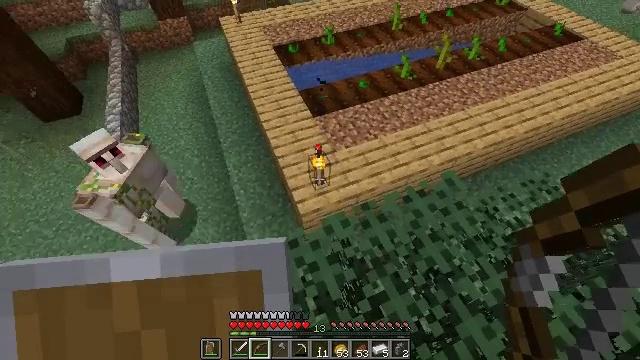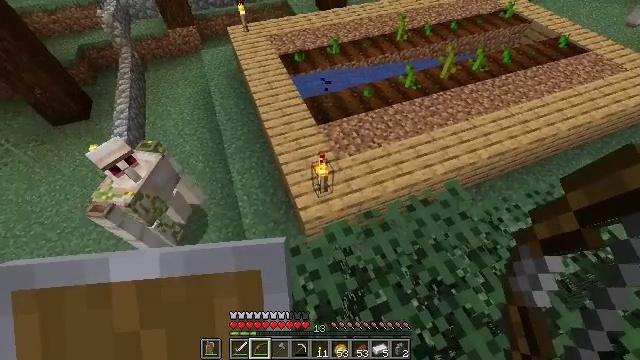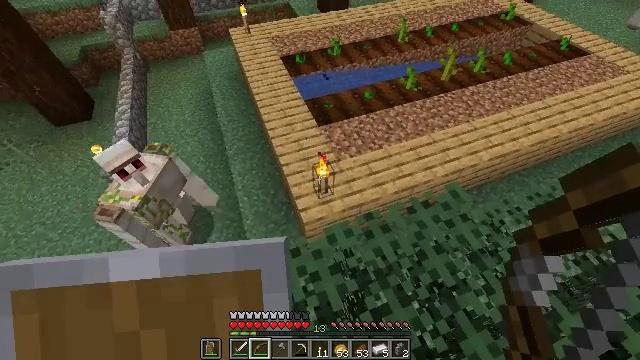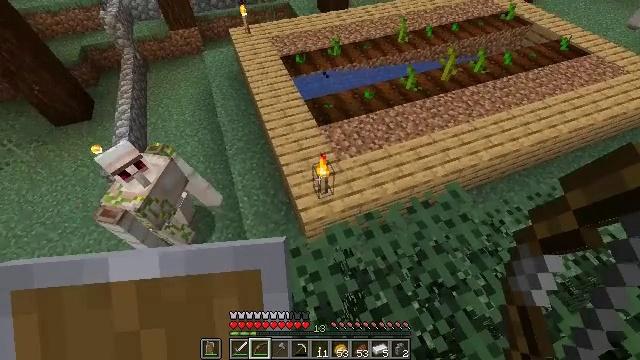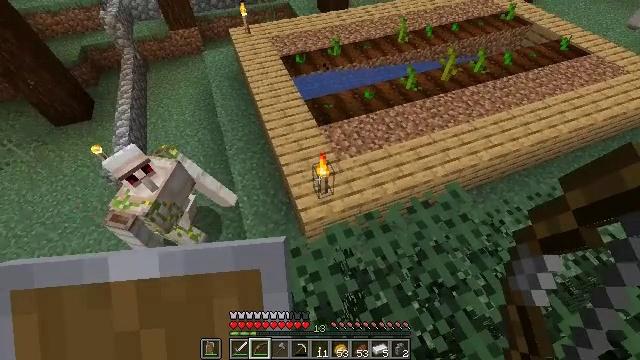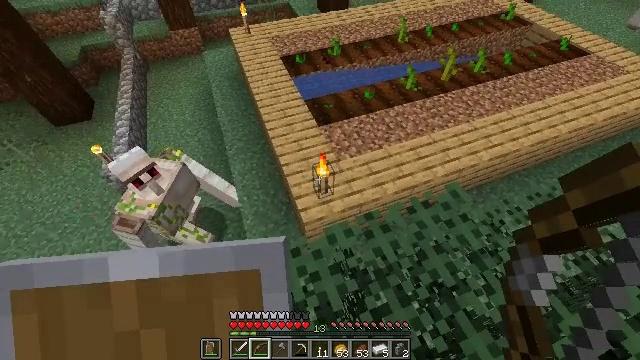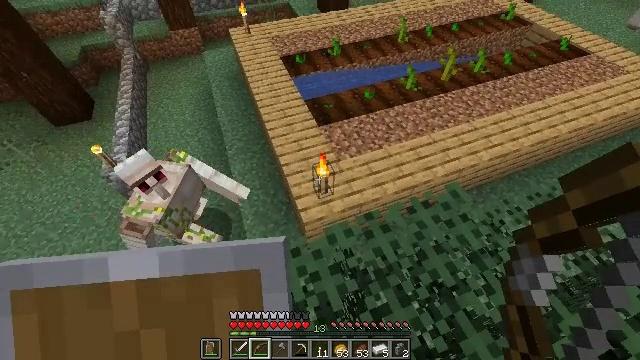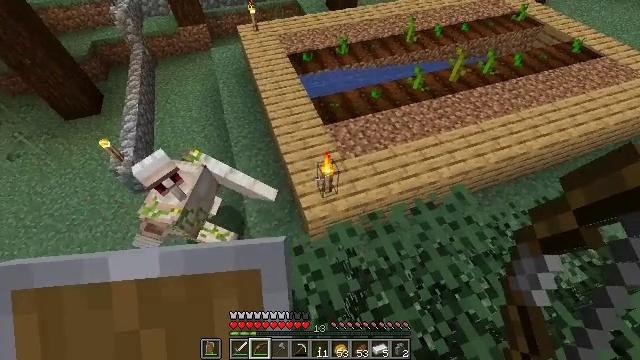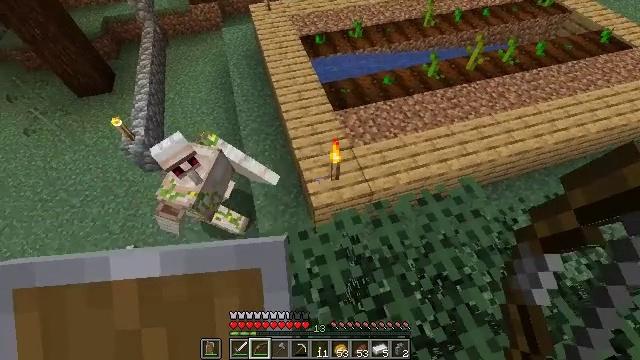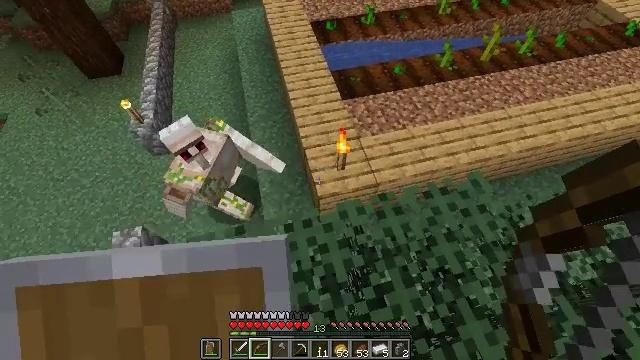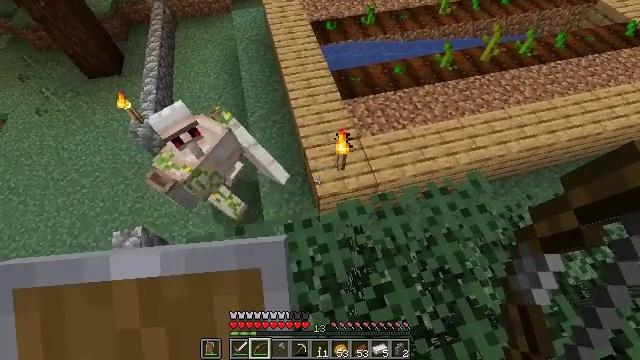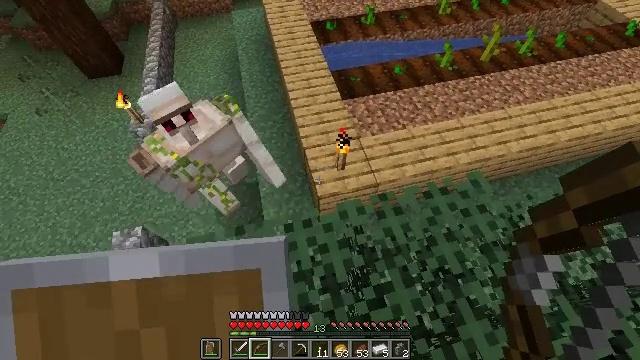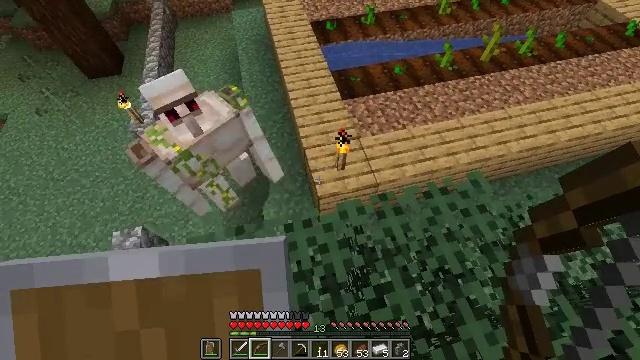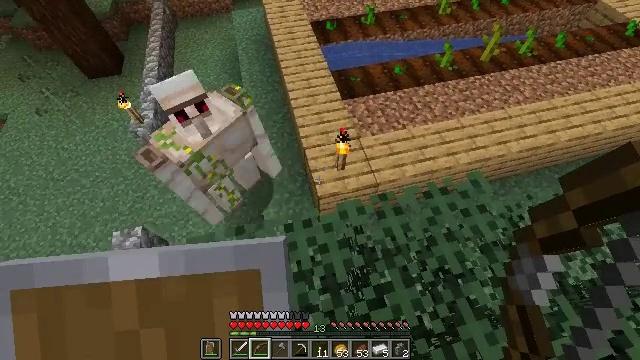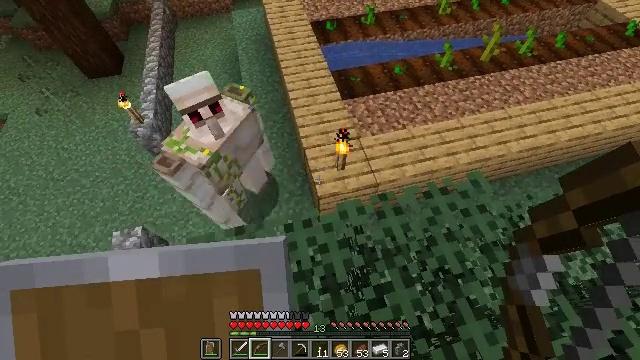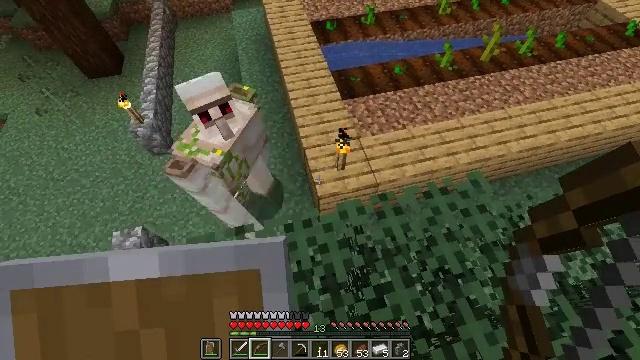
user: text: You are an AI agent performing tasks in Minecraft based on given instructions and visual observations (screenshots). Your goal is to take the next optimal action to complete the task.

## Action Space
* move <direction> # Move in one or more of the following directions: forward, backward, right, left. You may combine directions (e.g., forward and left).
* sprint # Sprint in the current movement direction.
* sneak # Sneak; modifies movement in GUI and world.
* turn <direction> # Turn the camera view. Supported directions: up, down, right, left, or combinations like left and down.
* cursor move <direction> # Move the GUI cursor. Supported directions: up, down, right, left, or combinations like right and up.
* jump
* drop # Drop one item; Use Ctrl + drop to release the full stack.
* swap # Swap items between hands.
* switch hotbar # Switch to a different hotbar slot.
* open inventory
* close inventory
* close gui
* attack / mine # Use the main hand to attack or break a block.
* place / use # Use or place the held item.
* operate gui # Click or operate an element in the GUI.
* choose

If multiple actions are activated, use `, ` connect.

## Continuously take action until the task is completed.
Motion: motion action
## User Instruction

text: Collect spruce leaves for landscaping.
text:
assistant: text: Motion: turn left and up
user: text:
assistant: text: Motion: no_op
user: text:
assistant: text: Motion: no_op
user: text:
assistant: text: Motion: no_op
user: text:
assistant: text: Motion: no_op
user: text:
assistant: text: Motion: no_op
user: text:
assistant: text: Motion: turn left
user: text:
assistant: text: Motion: turn left and down
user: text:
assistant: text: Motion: turn left and down
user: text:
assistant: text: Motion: no_op
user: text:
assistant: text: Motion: no_op
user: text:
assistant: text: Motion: no_op
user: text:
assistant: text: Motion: no_op
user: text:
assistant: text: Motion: no_op
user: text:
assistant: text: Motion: no_op
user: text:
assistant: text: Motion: no_op
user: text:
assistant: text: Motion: no_op
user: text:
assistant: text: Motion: no_op
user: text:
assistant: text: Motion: no_op
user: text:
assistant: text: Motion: no_op
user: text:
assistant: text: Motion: no_op
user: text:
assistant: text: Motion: no_op
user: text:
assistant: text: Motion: no_op
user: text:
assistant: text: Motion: move back
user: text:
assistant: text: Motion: move back
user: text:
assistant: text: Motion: move back, jump
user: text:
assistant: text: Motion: move back, turn left and down, jump
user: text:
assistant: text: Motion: move back, turn left and down
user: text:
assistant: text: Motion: move back
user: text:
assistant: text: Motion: move back